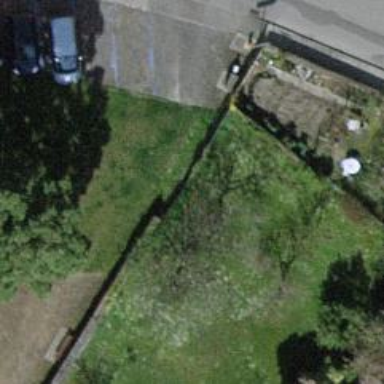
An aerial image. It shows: Garden with deciduous broadleaved trees.